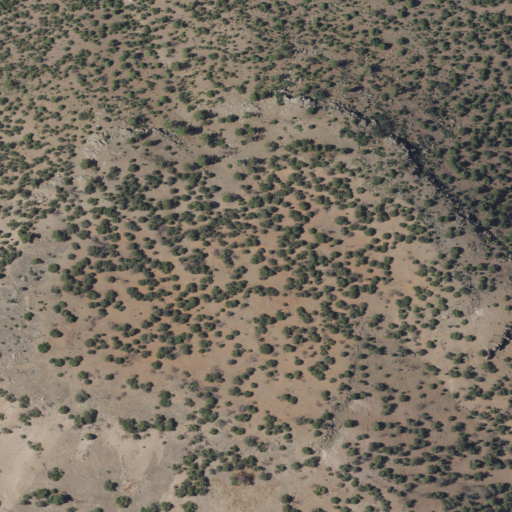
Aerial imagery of mountain in New Mexico named Dead Horse Mesa containing evergreen forest and shrub